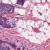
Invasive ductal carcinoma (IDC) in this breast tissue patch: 1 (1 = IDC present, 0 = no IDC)